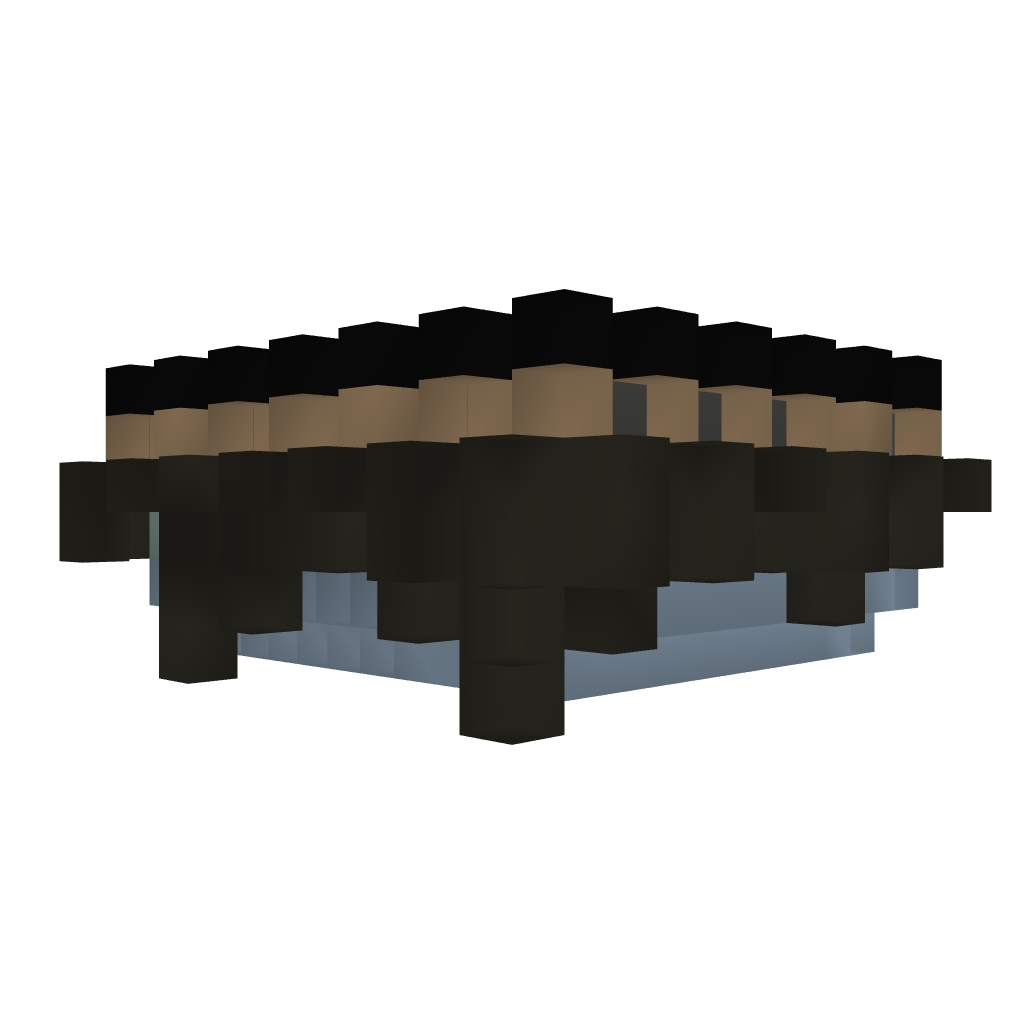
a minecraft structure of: Ancient Skyway Modified with sewer(Corner)